Question: Determine whether the two graphs given in the figure are isomorphic. If you think they are isomorphic, answer 1; if you think they are not isomorphic, answer 0.
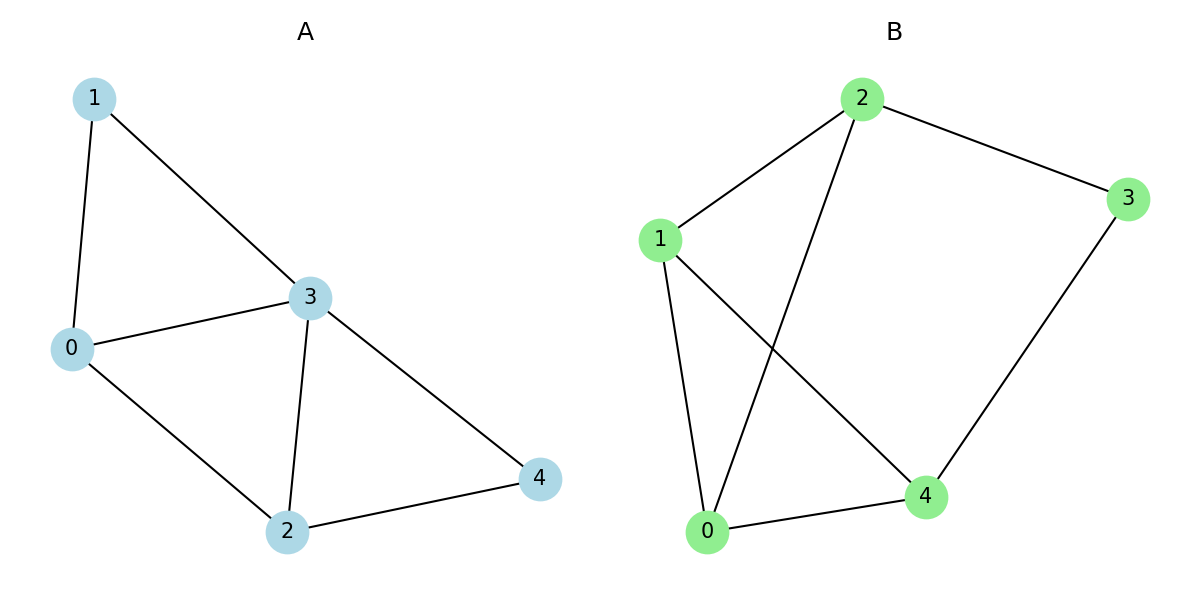
Answer: 0